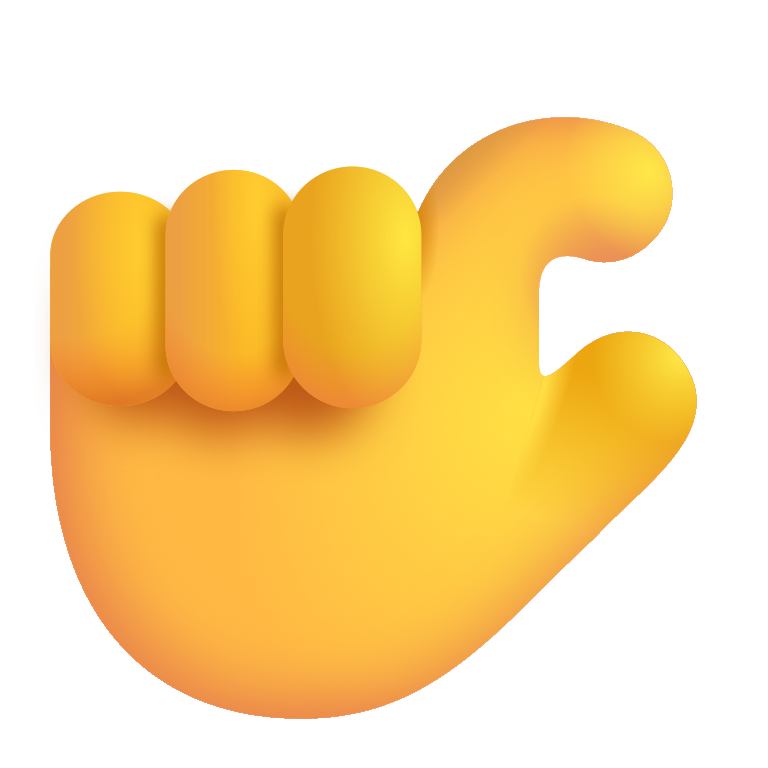
pinching hand color default